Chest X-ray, AP view. Patient: 28 years old, sex M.
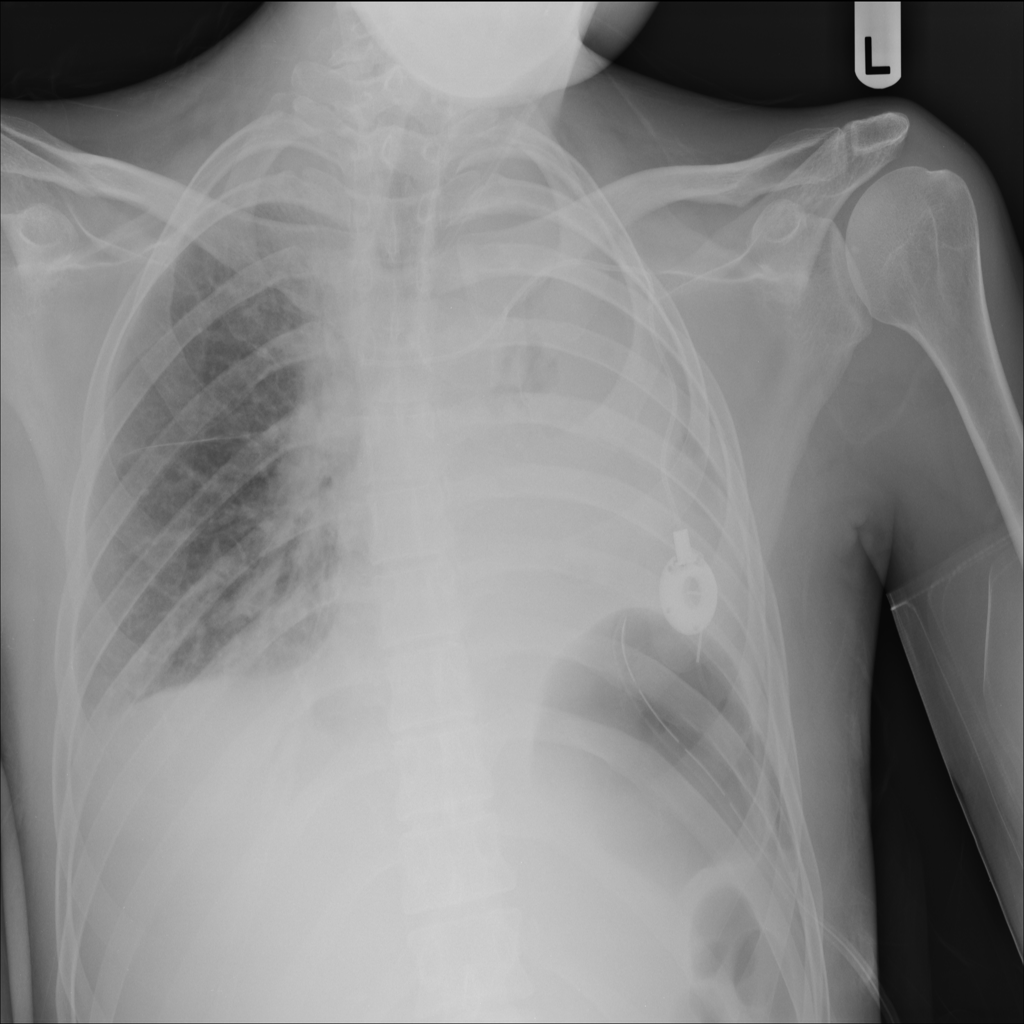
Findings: No Finding